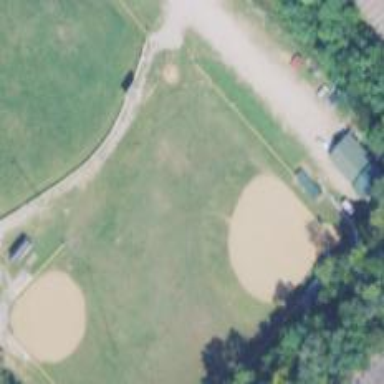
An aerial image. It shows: Baseball pitch for leisure and sports activities.